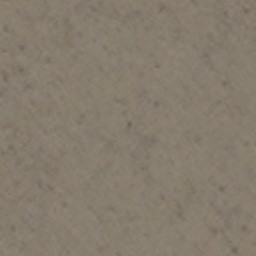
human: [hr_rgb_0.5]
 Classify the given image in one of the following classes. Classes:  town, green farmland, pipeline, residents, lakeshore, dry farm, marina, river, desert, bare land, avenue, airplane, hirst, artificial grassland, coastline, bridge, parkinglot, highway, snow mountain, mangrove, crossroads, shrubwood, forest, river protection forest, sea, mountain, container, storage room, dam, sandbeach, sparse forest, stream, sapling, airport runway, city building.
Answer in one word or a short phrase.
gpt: bare land